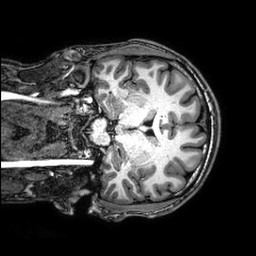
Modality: T1w
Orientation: coronal
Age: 26
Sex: male
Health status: healthy